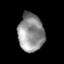
Tissue: prostate
Cell type: T cells
Senescence score: 0.2888
Nuclear area (px): 958
Mean DAPI intensity: 143.87